Field crop: maize
Growth stage: 2
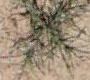
Species: salsola